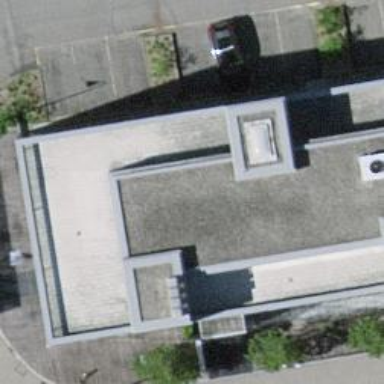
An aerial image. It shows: Library.